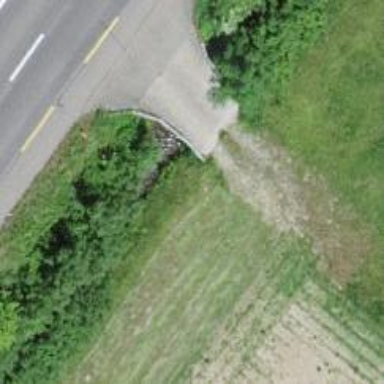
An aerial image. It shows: Concrete bridge over service road.